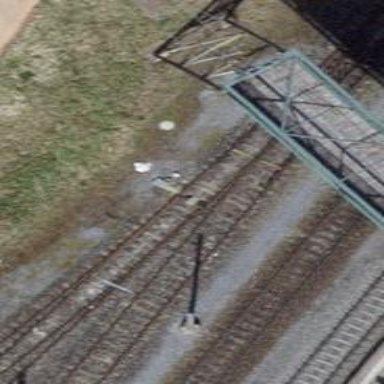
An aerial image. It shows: Railway switch.